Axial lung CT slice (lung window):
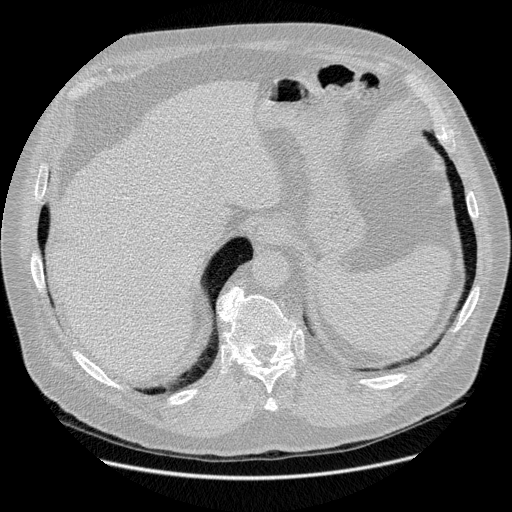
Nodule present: no